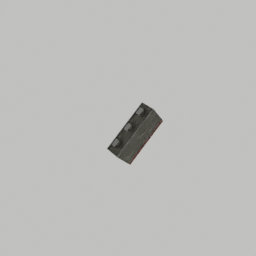
Label: architecture